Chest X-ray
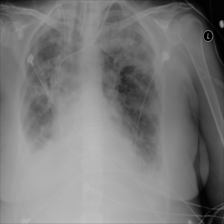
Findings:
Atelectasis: negative
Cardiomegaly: negative
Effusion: positive
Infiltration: positive
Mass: negative
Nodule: negative
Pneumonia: negative
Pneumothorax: negative
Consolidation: negative
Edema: negative
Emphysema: negative
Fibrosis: negative
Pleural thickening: negative
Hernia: negative